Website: crate-barrel
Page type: account-selection
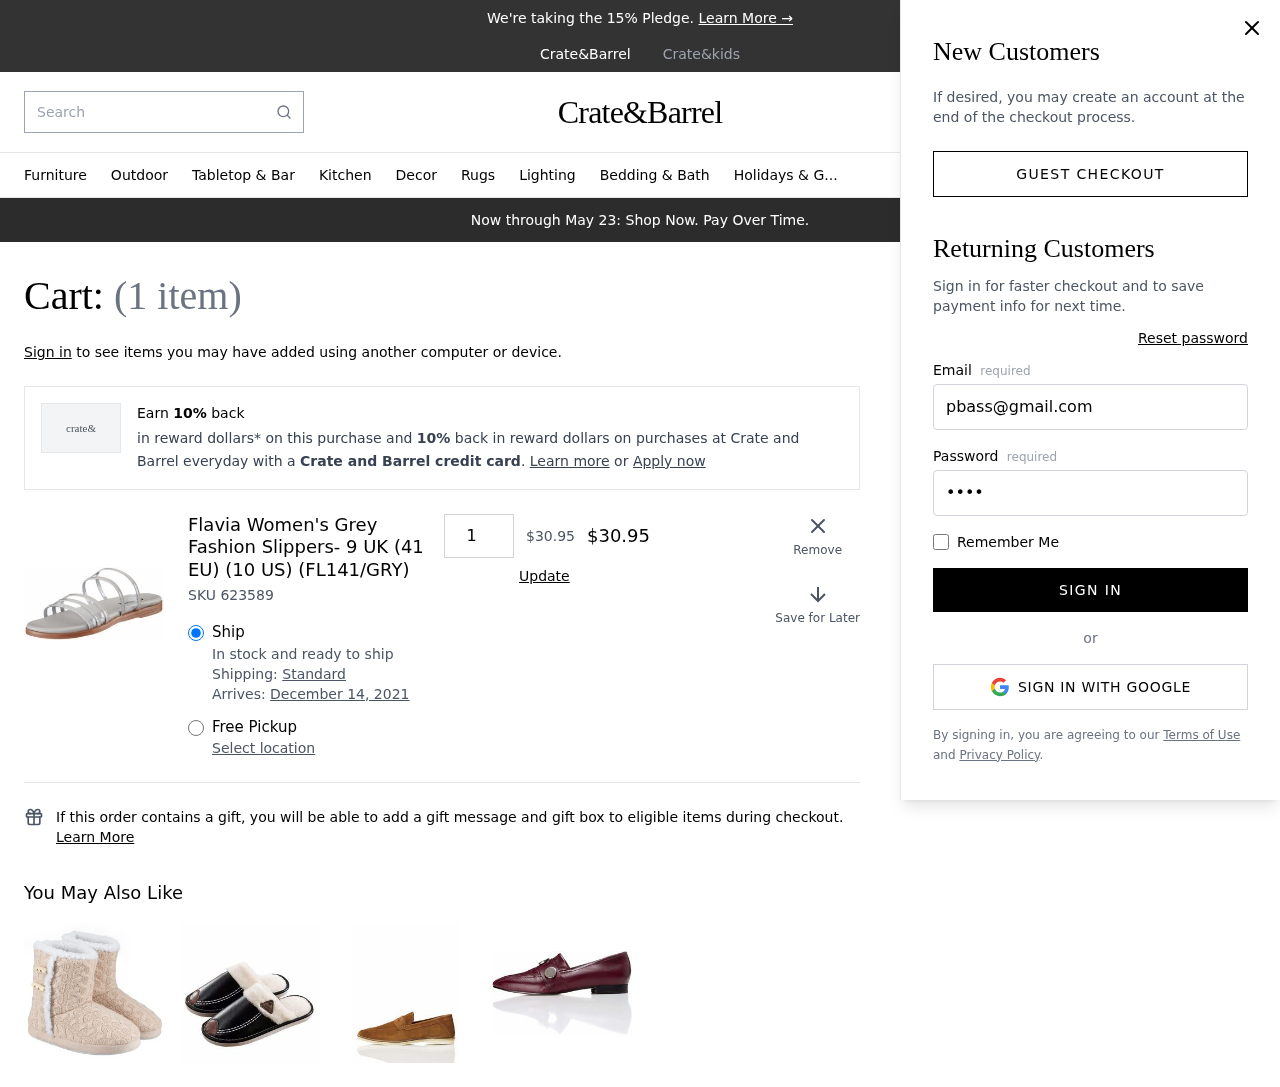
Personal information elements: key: PII_EMAIL
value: pbass@gmail.com
Product elements: key: PRODUCT1_NAME
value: Flavia Women's Grey Fashion Slippers- 9 UK (41 EU) (10 US) (FL141/GRY)
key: PRODUCT1_PRICE
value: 30.95
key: PRODUCT1_QUANTITY
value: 1
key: PRODUCT1_SKU
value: SKU 623589
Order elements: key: ORDER_NUM_ITEMS
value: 1
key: ORDER_DELIVERY_DATE
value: December 14, 2021
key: ORDER_SUBTOTAL
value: $30.95
Search elements: key: HEADER_SEARCH
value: Search